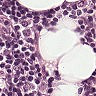
Metastatic tissue present: no